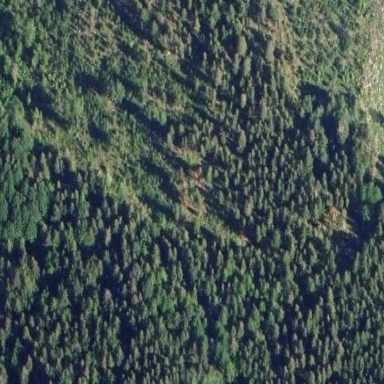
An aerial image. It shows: Nature reserve located within forest area.